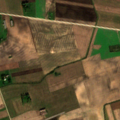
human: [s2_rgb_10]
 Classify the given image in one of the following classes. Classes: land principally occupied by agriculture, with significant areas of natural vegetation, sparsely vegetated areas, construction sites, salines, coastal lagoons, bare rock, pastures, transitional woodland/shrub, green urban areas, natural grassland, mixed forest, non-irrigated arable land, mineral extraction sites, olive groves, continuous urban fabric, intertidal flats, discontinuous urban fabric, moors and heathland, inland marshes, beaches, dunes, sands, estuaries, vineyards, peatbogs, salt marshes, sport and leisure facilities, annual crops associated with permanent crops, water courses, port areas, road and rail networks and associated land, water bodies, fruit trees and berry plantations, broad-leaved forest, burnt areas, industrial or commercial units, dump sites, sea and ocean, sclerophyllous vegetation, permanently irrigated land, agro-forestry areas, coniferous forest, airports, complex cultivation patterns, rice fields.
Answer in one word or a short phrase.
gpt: discontinuous urban fabric, non-irrigated arable land, complex cultivation patterns